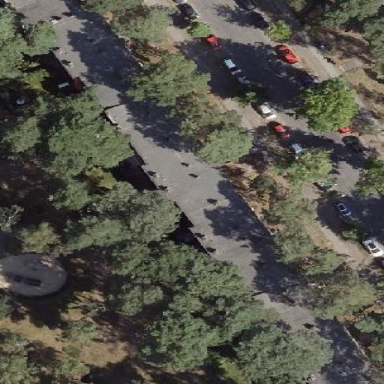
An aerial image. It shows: Building with apartments and flat roof.